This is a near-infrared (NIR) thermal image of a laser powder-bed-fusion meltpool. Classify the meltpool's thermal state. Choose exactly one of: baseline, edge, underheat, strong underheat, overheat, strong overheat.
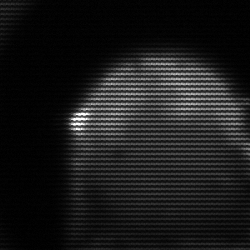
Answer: edge